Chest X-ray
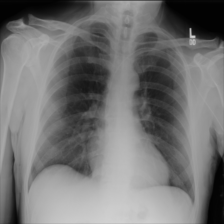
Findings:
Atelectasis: negative
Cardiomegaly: negative
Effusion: negative
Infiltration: negative
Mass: negative
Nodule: negative
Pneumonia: negative
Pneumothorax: negative
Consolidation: negative
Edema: negative
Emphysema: negative
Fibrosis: negative
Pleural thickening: negative
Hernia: negative